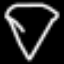
Label: diamond